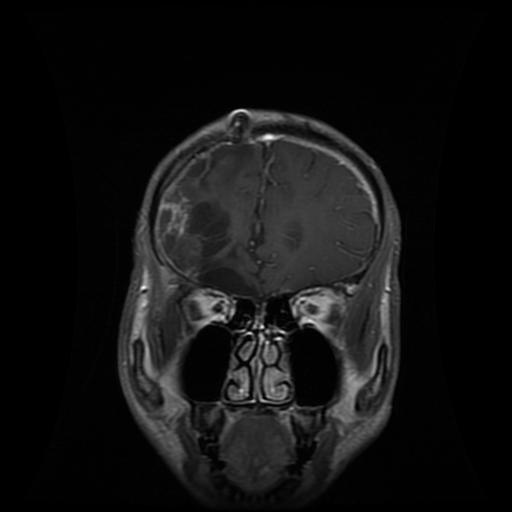
Label: glioma